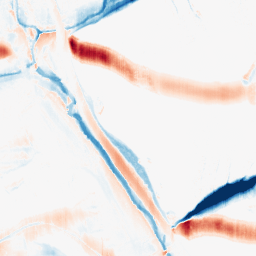
Category: morphological
Decomposition family: morphological_ellipse
Decomposition parameters: operation: average
width: 30
height: 5
Upsampling method: cubic_catmull_rom
Upsampling parameters: scale: 2
Upsampling scale: 2